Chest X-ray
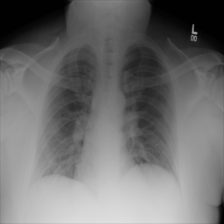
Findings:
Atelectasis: negative
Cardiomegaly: negative
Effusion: negative
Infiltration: negative
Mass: negative
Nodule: negative
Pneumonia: negative
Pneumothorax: negative
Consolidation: negative
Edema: negative
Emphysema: negative
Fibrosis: negative
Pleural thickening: negative
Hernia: negative